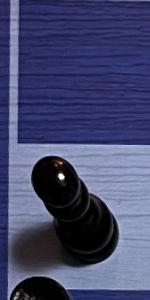
Label: Pawn_Black